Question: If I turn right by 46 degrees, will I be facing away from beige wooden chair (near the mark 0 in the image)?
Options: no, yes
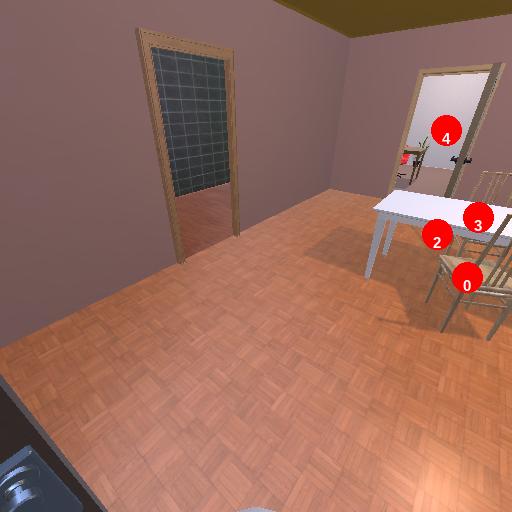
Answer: no